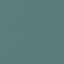
Land use / land cover class: SeaLake